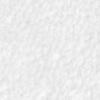
Label: no_change